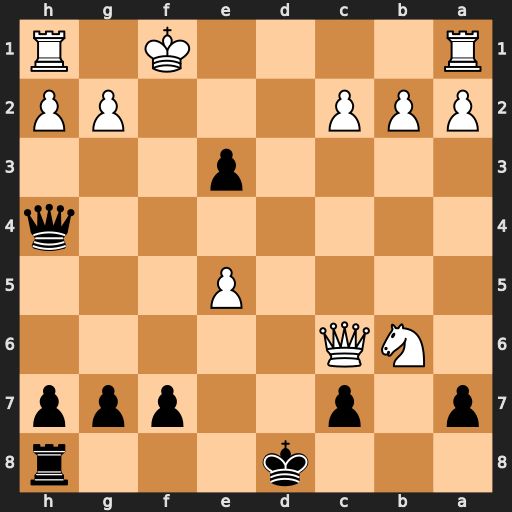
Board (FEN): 3k3r/p1p2ppp/1NQ5/4P3/7q/4p3/PPP3PP/R4K1R
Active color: b
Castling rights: -
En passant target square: -
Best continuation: Qf2#